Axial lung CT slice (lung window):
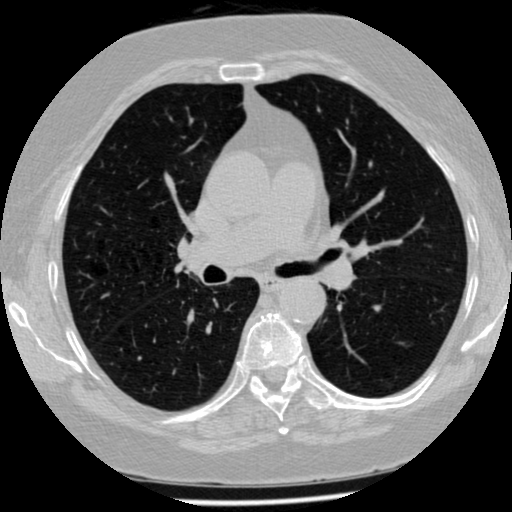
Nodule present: no